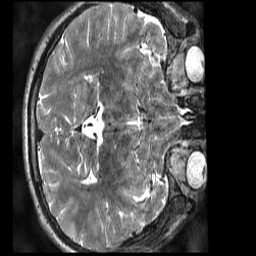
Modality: T2w
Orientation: axial
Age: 22
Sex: male